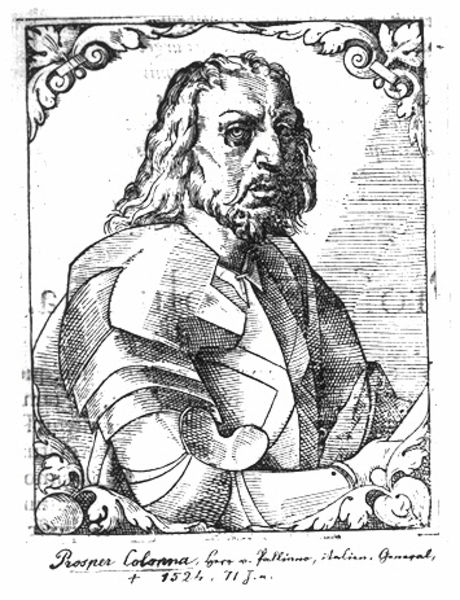
Titel: Bildnis des Prospero Colonna
Künstler: Tobias Stimmer
Institution: (Seriendruck)
Schlagwörter: blätter, dunkel, hand, laub, mann, schatten, weiß, frisur, grau, haar, hell, licht, mund, nase, schwarz, skizze, stirn, zeichnung, blick, ornament, bart, augen, barock, federn, kragen, lang, rahmen, vollbart, bildnis, portrait, porträt, signatur, haare, lippen, locken, schulter, frucht, ranken, schrift, italien, grafik, wild, military, soldier, white, arm, black, collar, face, hair, old, painting, inschrift, brauen, grimmig, pupillen, zahlen, ziffern, floral, ornamente, decorative, print, nachdenklich, ellenbogen, kinnbart, striche, panzer, druck, schwarzweiss, schraffur, radierung, stich, text, beschriftung, backenbart, herrscher, lilie, ritter, rüstung, ranke, ecken, harnisch, profile, halbprofil, glove, zahl, fruit, man, mittelalter, head, armor, armour, eyes, knight, male, spanish, suit, drawing, kupferstich, black and white, frame, mouth, illustration, sketch, beard, writing, handschrift, legende, person, human, leaves, notes, italian, art, engraving, war, book, leaf, lips, mannn, langes haar, page, border, enttäuscht, lamellen, mustache, serious, date, sorgenvoll, 16. jahrhundert, 1524, brows, colonna, prosper, frontispiece, protrait, line drawing, hairline, colonies, large nose, crusader, 16. jahrhunder, scientist, crooked, colonia, seriensruck, knight\, gauntlet, receding, fleur, knght, oak leaf, full lips, leaf border, off center, colonma